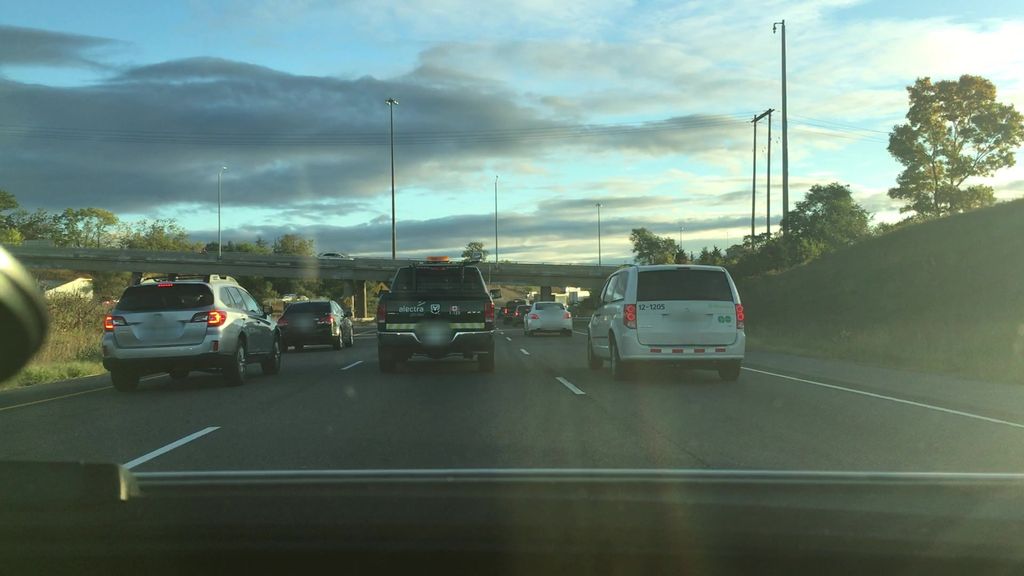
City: hamilton